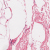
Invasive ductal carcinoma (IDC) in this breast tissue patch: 0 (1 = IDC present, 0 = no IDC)